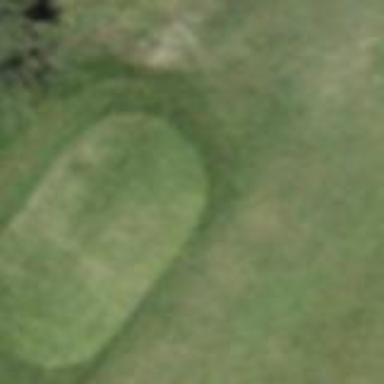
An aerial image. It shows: Grassy area designated as golf tee.